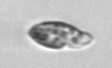
Label: Katodinium_or_Torodinium